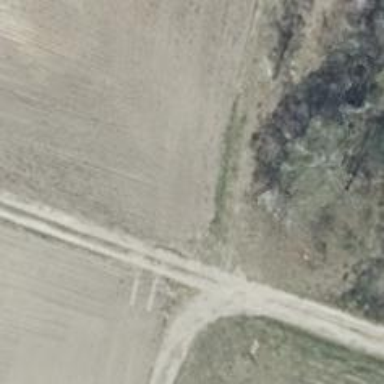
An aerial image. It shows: Track road with grade4 tracktype.